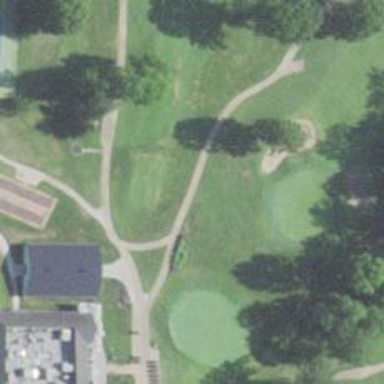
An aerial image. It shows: Service road designated as golf cart path.